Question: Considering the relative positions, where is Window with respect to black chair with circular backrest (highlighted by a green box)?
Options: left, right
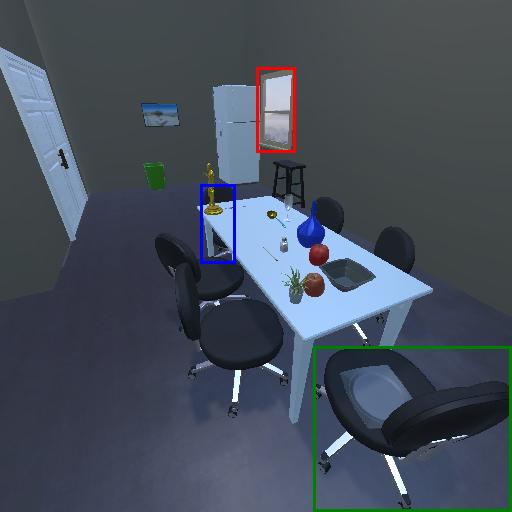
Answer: left